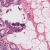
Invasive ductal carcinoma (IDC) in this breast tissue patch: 0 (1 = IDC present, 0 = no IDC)